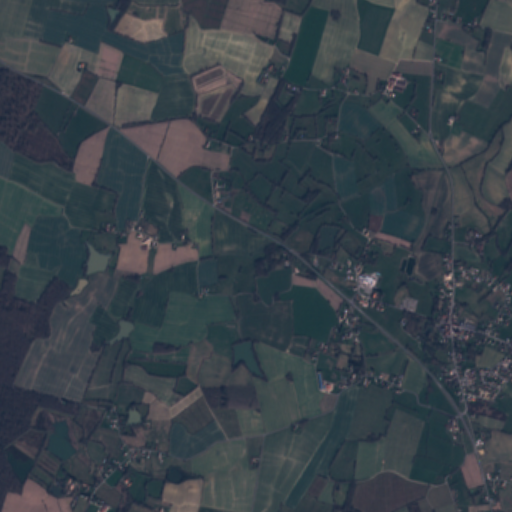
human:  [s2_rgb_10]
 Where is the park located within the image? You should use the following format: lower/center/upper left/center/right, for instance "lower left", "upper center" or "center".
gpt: The park is located in the center right of the image.
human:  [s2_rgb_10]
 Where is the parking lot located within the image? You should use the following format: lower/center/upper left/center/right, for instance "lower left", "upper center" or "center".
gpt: The parking lot is located in the lower right of the image.
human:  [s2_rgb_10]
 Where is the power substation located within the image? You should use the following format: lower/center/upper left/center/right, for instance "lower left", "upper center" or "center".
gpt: The power substation is located in the center right of the image.
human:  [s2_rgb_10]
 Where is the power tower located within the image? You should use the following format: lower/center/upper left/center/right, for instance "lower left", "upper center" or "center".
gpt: The power tower is located in the right of the image.
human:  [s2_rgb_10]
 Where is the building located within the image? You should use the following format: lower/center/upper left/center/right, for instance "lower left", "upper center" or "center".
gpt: There is no building in the image.